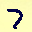
Label: 7